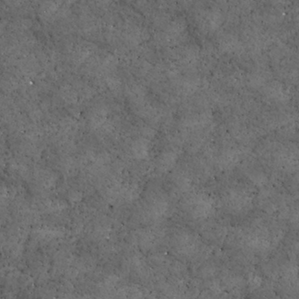
Label: non_frost